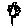
Label: flower